Question: I'm searching for an elegant way to make non-horizontal section transition in my HTML (Bootstrap) page.

It should work on mobile and also with video- or parallax backgrounds.
Do you have any suggestions?
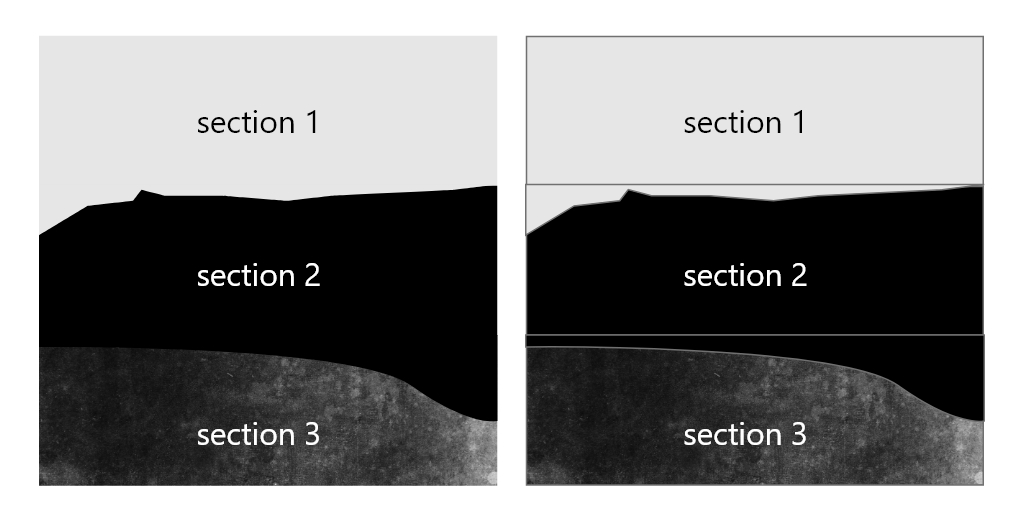
Answer: I see two approaches avaiable:
- '<div style="height: 200px; overflow: auto; background-image: your-image.png"></div>'- 'clip-path: polygon(50% 0, 100% 25%, 100% 75%, 50% 100%, 0 75%, 0 25%);'<URL>
Finally I would choose the first approach. because is more scalable and easier to implement, in the future if you want to change the shape, just redraw it in some software of you choice, on the other hand with clip-path you would have to rethink all the points and where to put them.